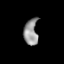
Tissue: lung
Cell type: Epithelial cells
Senescence score: 0.2364
Nuclear area (px): 361
Mean DAPI intensity: 149.066